Field crop: maize
Growth stage: 2
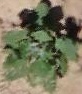
Species: chenopodium